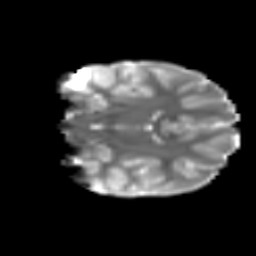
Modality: T2w
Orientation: coronal
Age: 9
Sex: male
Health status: ill
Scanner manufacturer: ge
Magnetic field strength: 3 T
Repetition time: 6.752 s
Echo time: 0.079 s